The plot shows how the frequency content of a bearing vibration signal evolves over time (STFT spectrogram). Diagnose the bearing from this image, choosing from: normal, inner_race, outer_race, ball.
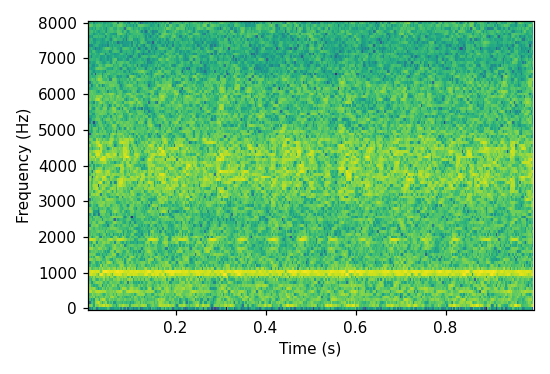
Answer: normal